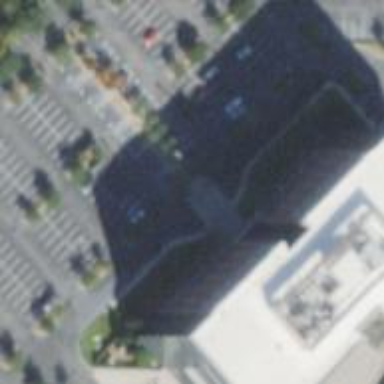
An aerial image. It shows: Parking space.